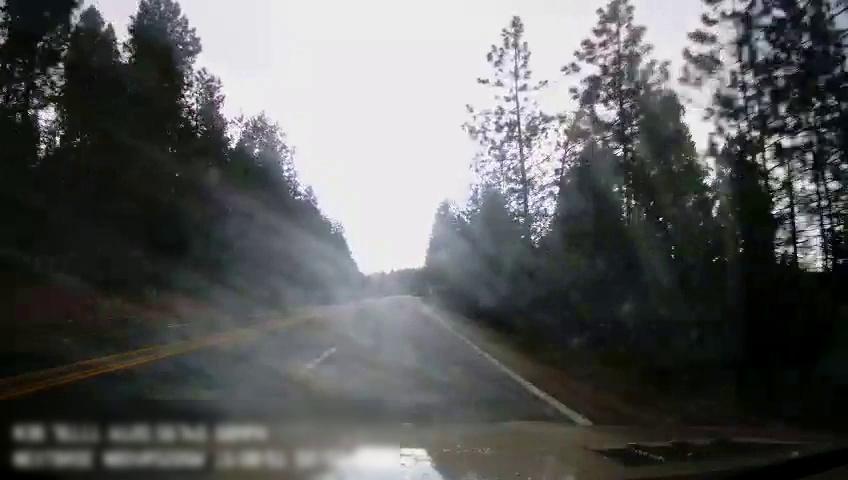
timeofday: Day
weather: Cloudy
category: Drivable Space
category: Lanes | Current Lane
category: Lanes | Current Lane
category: Lanes | Alternate Lane